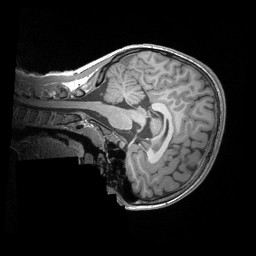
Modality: T1w
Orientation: sagittal
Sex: male
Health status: ill
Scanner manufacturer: siemens
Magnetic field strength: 3 T
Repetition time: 1.66 s
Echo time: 0.00275 s